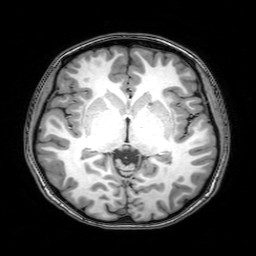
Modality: T1w
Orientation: axial
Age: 20
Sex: female
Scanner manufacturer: philips
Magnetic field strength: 3 T
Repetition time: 8.127 s
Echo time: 3.716 s